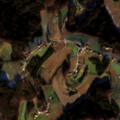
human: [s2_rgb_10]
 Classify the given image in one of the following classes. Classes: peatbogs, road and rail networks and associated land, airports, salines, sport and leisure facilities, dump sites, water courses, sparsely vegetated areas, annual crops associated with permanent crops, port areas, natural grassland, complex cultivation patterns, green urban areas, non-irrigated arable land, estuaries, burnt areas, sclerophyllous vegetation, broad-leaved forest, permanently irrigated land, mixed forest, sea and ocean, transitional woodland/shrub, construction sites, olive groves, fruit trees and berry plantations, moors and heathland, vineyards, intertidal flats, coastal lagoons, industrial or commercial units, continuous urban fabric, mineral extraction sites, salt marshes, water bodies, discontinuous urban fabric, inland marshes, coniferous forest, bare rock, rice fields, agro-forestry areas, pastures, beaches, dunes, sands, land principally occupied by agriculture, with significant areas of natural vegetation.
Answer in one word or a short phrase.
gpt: complex cultivation patterns, broad-leaved forest